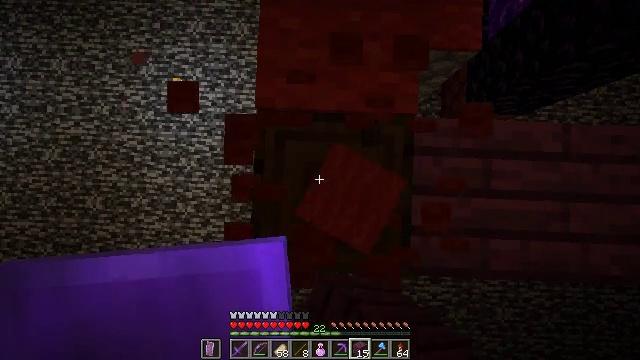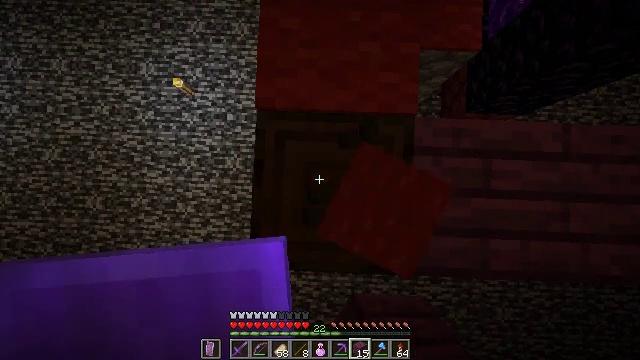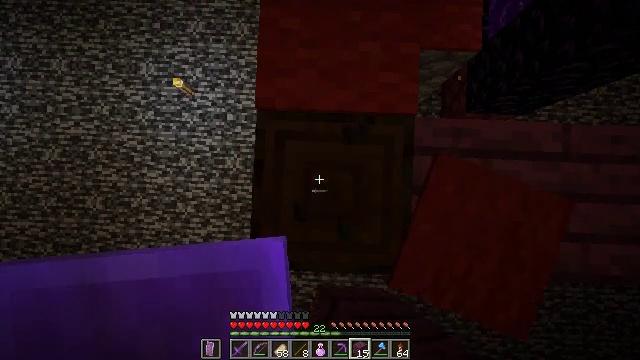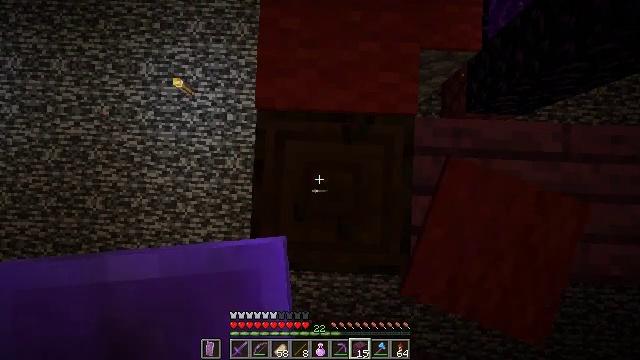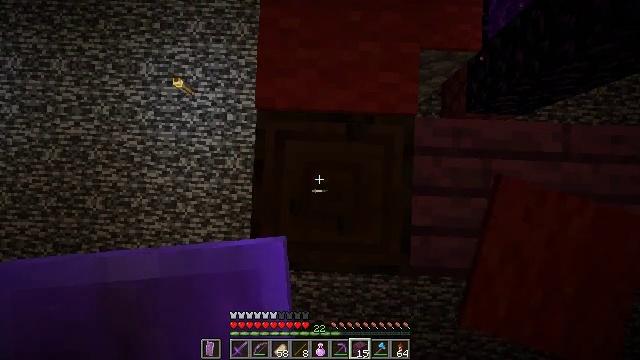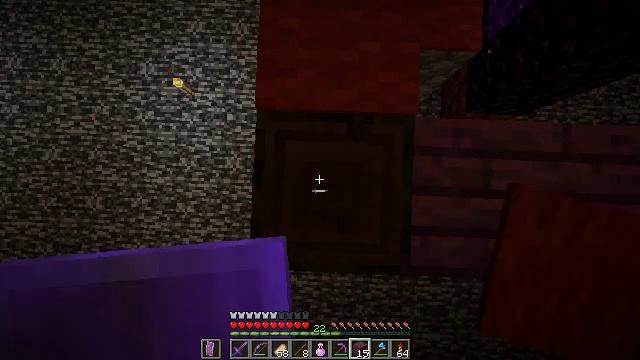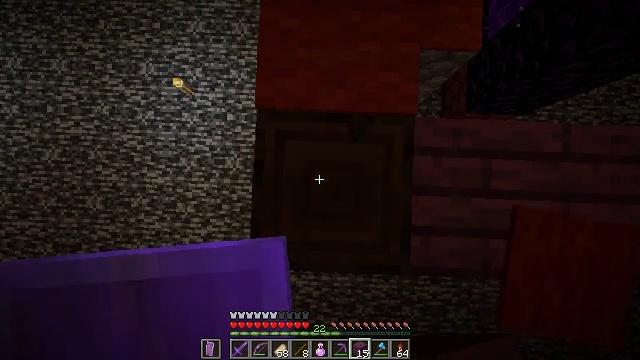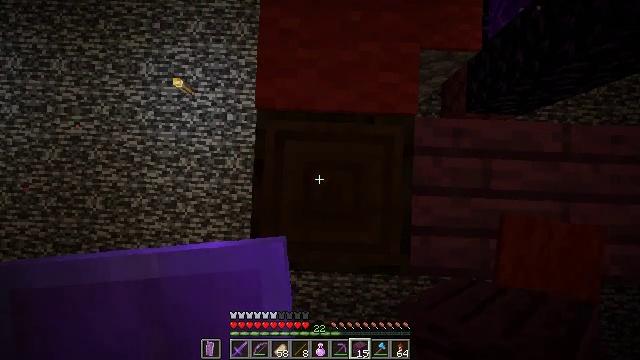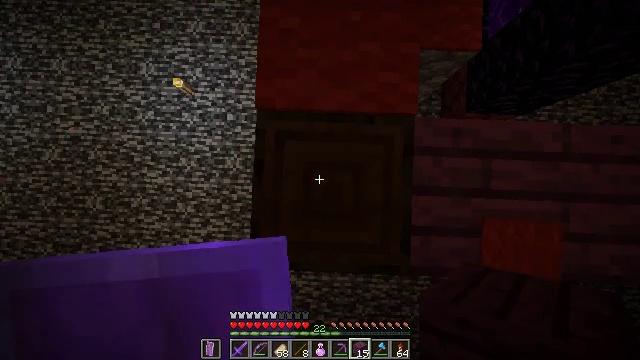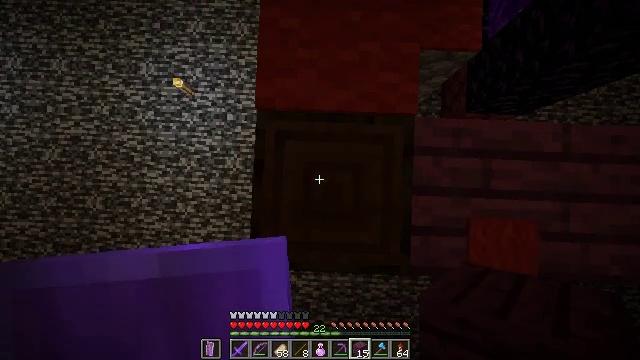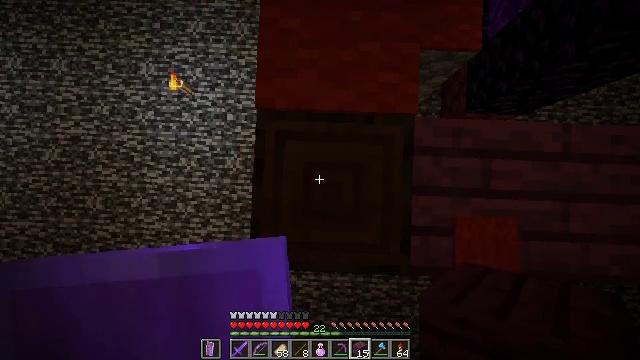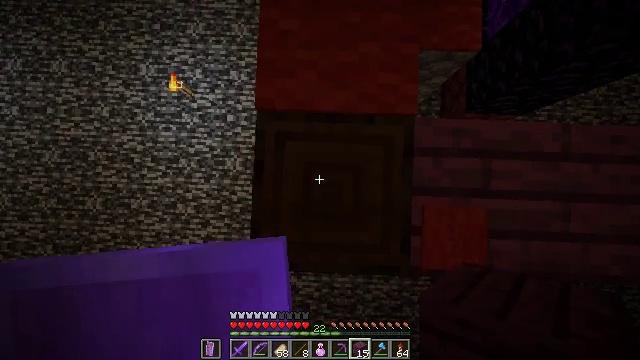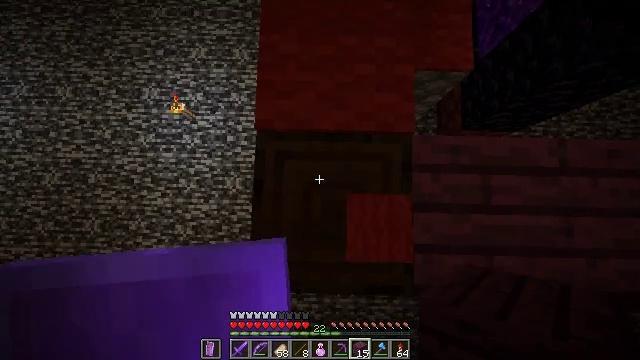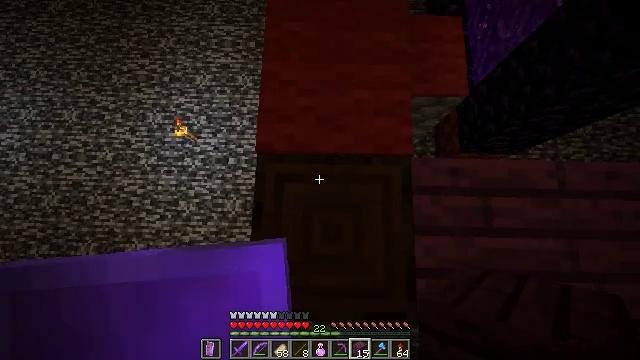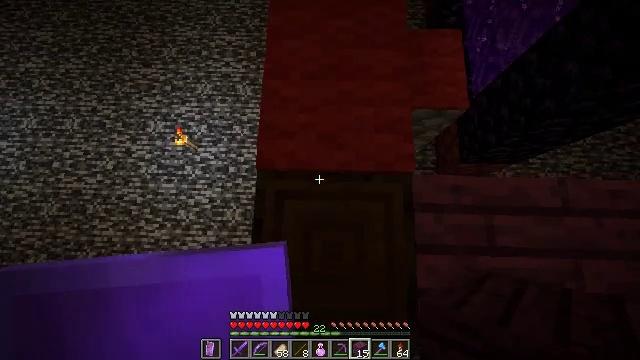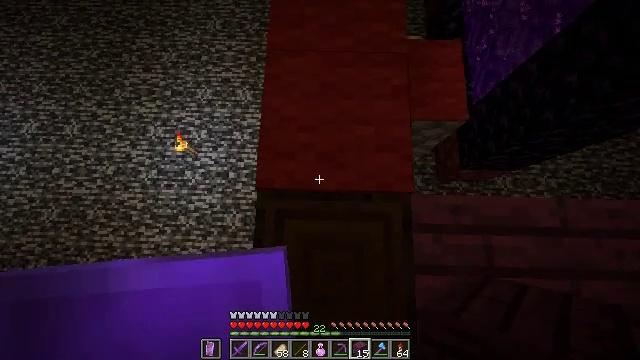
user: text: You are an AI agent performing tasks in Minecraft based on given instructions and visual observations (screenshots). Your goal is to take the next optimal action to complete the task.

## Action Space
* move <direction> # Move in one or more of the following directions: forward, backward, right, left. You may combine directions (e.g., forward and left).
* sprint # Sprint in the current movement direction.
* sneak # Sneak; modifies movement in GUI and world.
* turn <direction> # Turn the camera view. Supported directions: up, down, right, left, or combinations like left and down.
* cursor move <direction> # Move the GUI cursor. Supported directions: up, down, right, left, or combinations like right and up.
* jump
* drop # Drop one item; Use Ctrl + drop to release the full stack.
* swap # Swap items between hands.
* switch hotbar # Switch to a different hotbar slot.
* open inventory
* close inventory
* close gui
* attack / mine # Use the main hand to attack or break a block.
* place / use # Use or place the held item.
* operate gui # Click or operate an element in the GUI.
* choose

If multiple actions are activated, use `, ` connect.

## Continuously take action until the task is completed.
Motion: motion action
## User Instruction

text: Attack the red carpet to pick it up.
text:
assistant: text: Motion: attack / mine
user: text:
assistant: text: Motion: no_op
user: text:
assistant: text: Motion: no_op
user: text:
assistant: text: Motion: no_op
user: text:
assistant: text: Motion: no_op
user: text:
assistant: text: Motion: no_op
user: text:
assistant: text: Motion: no_op
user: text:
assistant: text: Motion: no_op
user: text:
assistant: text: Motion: no_op
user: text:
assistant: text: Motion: no_op
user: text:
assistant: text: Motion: no_op
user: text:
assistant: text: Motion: turn up
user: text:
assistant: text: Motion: turn up
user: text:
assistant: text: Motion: move forward, turn up
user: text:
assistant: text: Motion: move forward
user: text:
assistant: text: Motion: move forward
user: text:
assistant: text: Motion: no_op
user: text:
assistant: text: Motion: no_op
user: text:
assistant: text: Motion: no_op
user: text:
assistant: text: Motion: no_op
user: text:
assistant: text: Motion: no_op
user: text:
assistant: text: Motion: attack / mine
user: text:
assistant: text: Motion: turn down, attack / mine
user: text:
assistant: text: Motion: turn down, attack / mine
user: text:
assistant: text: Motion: attack / mine
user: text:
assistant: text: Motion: attack / mine
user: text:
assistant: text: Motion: attack / mine
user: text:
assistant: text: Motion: attack / mine
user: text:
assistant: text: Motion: attack / mine
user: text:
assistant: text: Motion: attack / mine